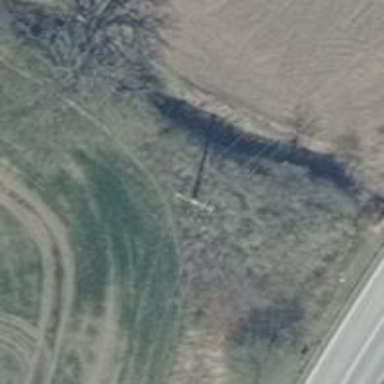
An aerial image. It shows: Power pole.